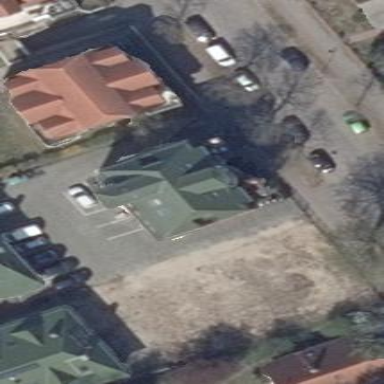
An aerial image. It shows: Apartment building with hipped roof.